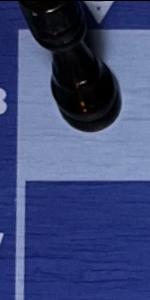
Label: Empty